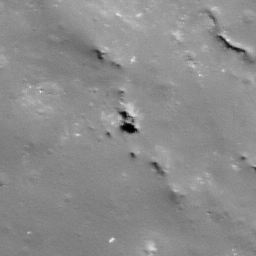
Pit: Oday 1
Host crater: Oday
Host type: impact_melt
Lunar coordinates: latitude -30.969, longitude 158.053